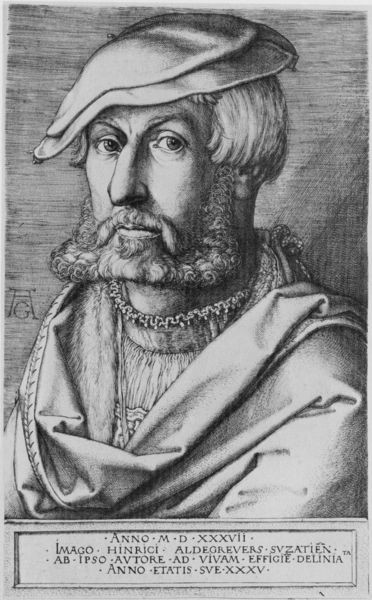
Titel: Bildnis von Heinrich Aldegrever im Alter von 35 Jahren
Künstler: Heinrich Aldegrever
Institution: (Seriendruck)
Schlagwörter: kopf, mann, umhang, weiß, grau, hut, hüte, kopfbedeckungen, nase, ohr, profil, schwarz, stirn, zeichnung, blick, tuch, bart, hemd, jacke, kappe, mütze, mützen, augen, falten, kragen, pelz, tod, vollbart, bildnis, hals, halskrause, herr, niederlande, portrait, porträt, signatur, auge, gewand, haare, mantel, reich, kaufmann, gotik, kinn, locken, ohren, renaissance, kopfbedeckung, schrift, halsband, kette, graphik, signiert, rand, tafel, schnurbart, inschrift, glatt, dreiviertelansicht, rüschen, schnauzbart, schnauzer, selbstporträt, buch, groß, druck, schraffur, radierung, stich, portait, schwarzweiß, text, selbstbildnis, stehkragen, krause, baskenmütze, halbprofil, wams, dürer, gedenken, kupferstich, latein, lateinisch, heinrich, neuzeit, reformation, tucher, innschrift, gelockt, aldegrever, berett, imago, lockenbart, 16. jahrhundert, ag, portrais, glatte haare, stickh, calvinist, alberecht, mützekappe, 15. jhdt, locki, radierungkappe